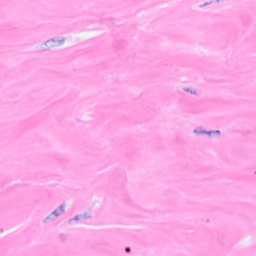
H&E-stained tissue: Breast